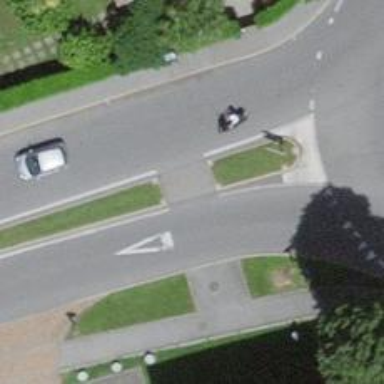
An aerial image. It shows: Unmarked crossing with pedestrian island.